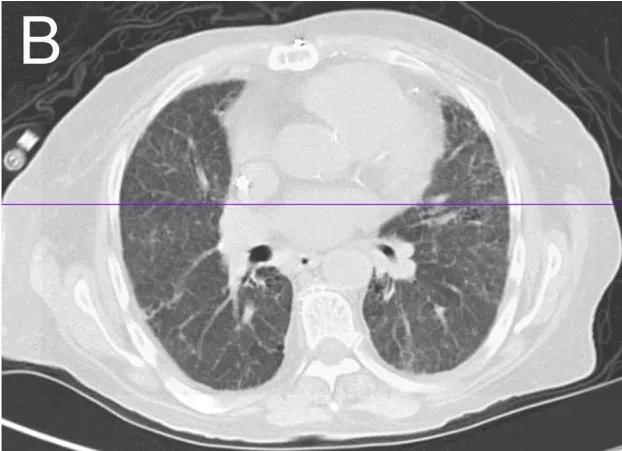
Comparison of imaging before and after treatment (plasmaphoresis). (B) CT of thorax showing interval resolution of the alveolar and interstitial pulmonary edema after plasmaphoresis.
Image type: radiology (ct)